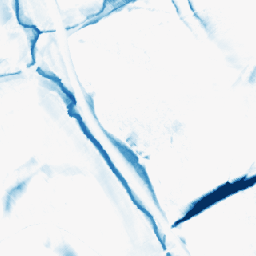
Category: morphological
Decomposition family: morphological_diamond
Decomposition parameters: operation: closing
radius: 15
Upsampling method: nearest
Upsampling parameters: scale: 8
Upsampling scale: 8